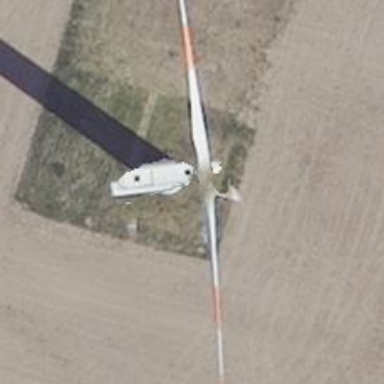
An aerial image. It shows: Wind generator of the horizontal axis type made by Vestas.